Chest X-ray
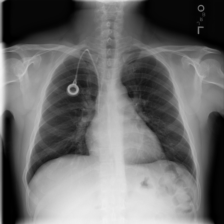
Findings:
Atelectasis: negative
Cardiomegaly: negative
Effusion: negative
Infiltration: negative
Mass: negative
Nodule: negative
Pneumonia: negative
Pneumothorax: negative
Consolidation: negative
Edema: negative
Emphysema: negative
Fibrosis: negative
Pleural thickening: negative
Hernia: negative